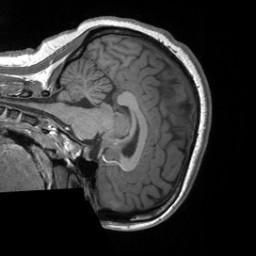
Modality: T1w
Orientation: sagittal